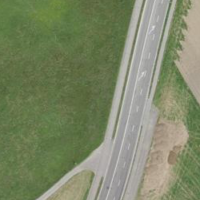
EUNIS habitat code: 24
Species observed at this site:
Campanula patula
Ajuga reptans